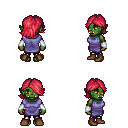
a pixel art fantasy rpg character, female body template, orc, green skin, chain tabard jacket, gold greaves, ruby red swoop hairstyle, white cloth bracers, brown shoes, four views (front, back, left, right), 2x2 character sprite sheet, small pixel art, hard edges, no anti-aliasing